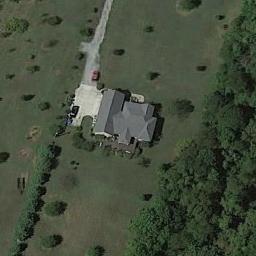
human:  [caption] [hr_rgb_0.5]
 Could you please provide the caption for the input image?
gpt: In sparse residential areas there are two houses of different sizes and a few green trees surrounded by grass .

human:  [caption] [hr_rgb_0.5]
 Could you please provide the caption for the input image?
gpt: There are many trees beside the sparse residential .

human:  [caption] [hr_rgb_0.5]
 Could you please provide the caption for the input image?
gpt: The sparse residential is on the grass next to some trees and a road .

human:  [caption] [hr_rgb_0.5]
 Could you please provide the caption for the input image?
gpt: The road is lined with lush woods  There is a house in the middle of the woods .

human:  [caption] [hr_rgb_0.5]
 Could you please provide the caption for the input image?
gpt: A sparse residential area with some green trees and a black building .